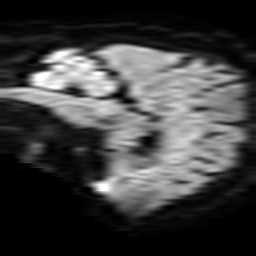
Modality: TRACE
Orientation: sagittal
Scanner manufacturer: philips
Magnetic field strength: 3 T
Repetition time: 3.993 s
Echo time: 0.06084 s